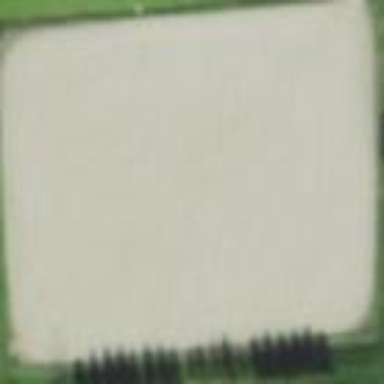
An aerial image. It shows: Equestrian sports pitch with dirt surface.